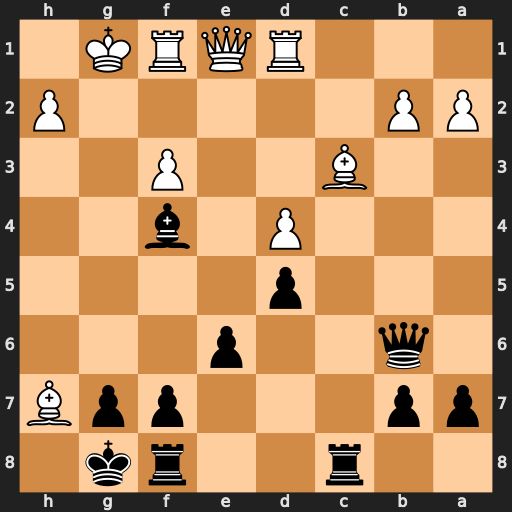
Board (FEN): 2r2rk1/pp3ppB/1q2p3/3p4/3P1b2/2B2P2/PP5P/3RQRK1
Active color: b
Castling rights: -
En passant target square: -
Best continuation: Kxh7 Qh4+ Bh6